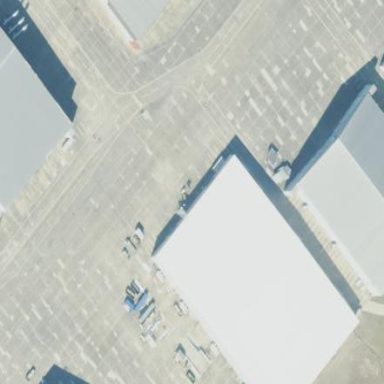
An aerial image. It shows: Hangar building at the airport.